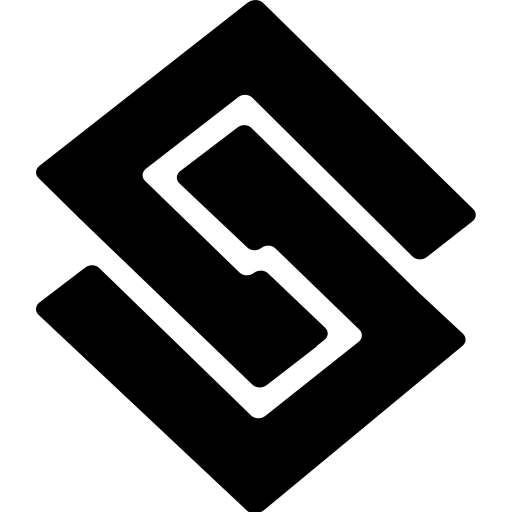
Tags: icon, FontAwesome, fa-icon, brand, staylinked